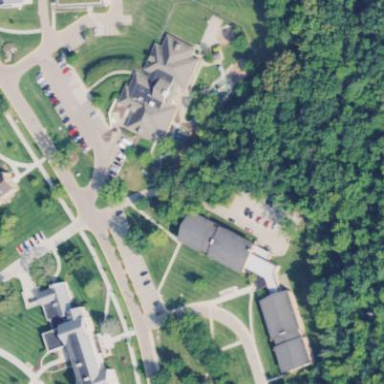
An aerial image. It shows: Dormitory building.